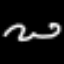
Label: squiggle